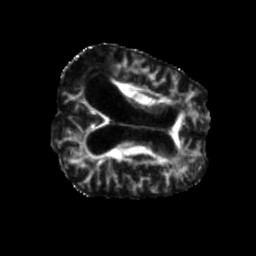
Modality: FA
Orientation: axial
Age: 66
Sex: female
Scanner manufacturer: siemens
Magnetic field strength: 3 T
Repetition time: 5.25 s
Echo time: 0.08 s